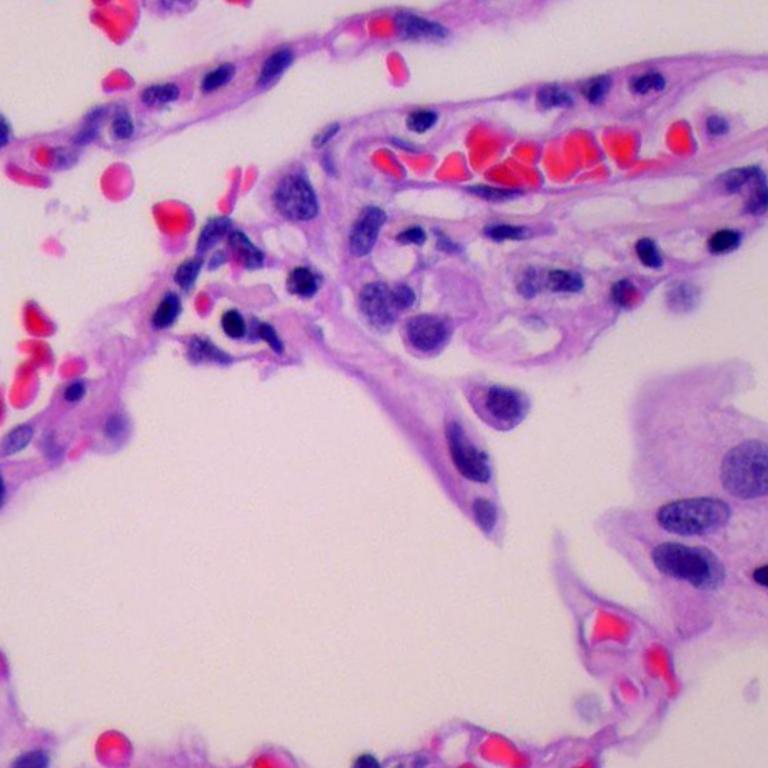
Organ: lung
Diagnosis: benign